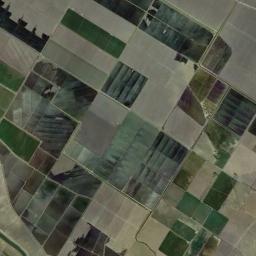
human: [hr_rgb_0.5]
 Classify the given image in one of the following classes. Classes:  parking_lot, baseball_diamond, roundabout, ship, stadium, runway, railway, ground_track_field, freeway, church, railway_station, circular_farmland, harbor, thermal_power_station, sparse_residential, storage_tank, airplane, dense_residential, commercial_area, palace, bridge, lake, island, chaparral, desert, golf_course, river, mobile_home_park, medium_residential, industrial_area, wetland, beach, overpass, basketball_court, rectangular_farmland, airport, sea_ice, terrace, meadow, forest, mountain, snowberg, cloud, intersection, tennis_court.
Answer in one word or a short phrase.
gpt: rectangular_farmland